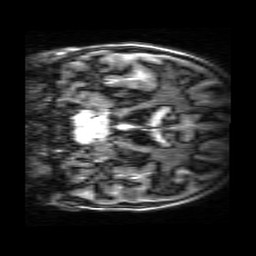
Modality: MP2RAGE
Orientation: coronal
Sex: male
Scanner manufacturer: siemens
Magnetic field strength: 3 T
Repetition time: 5 s
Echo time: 0.00368 s